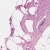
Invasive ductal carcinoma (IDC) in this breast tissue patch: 0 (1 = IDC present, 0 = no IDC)